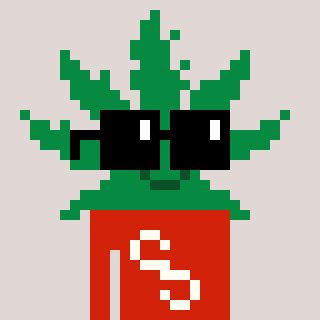
a pixel art character with square black sunglasses, a weed-shaped head and a red-colored body on a warm background